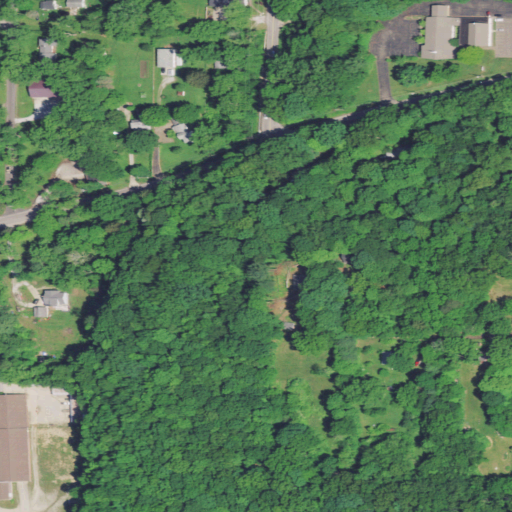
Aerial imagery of bench in Ohio named Wintergreen Ledges containing open development, deciduous forest, low intensity development, high intensity development, mixed forest, and medium intensity development